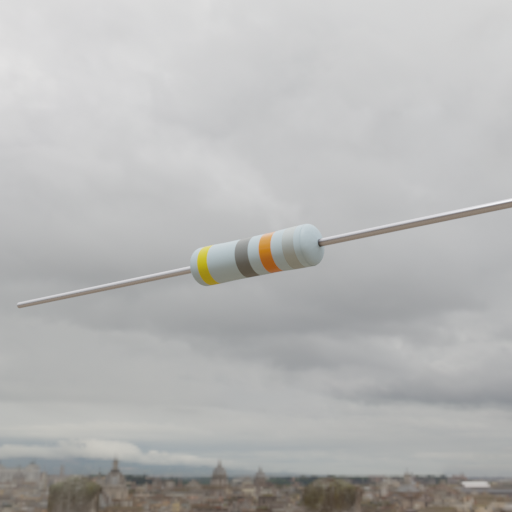
Resistor colour bands (in order): yellow, gray, orange, silver